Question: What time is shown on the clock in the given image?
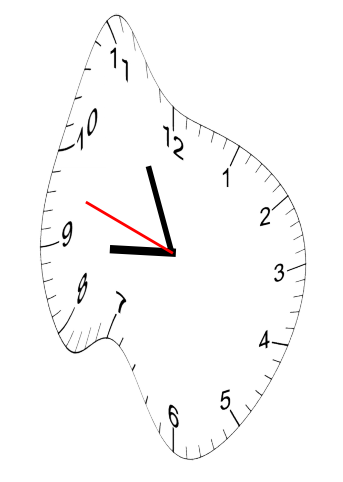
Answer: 08:55:48